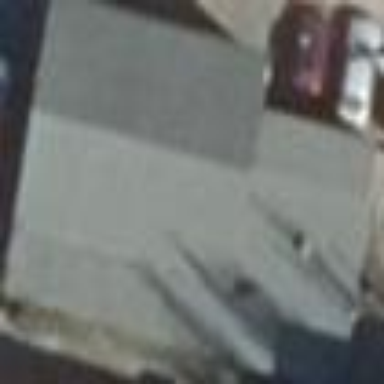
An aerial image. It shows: Commercial building with gabled roof.